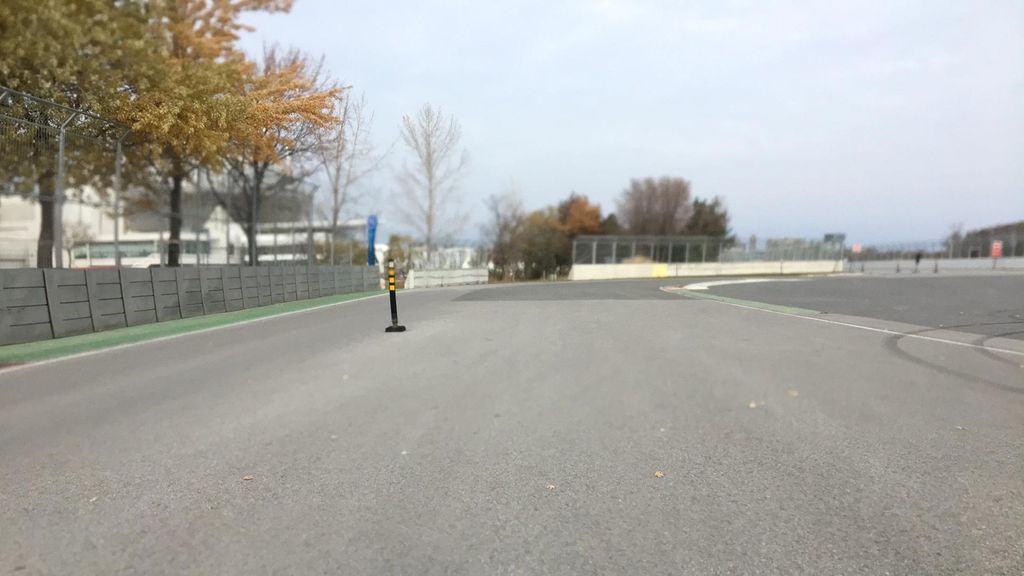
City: montreal